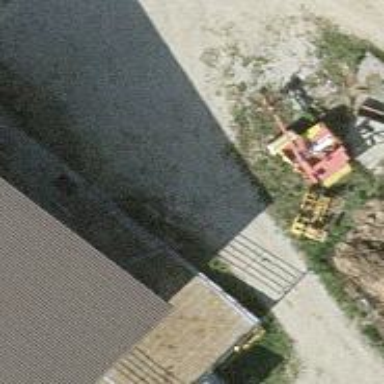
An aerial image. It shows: Driveway.